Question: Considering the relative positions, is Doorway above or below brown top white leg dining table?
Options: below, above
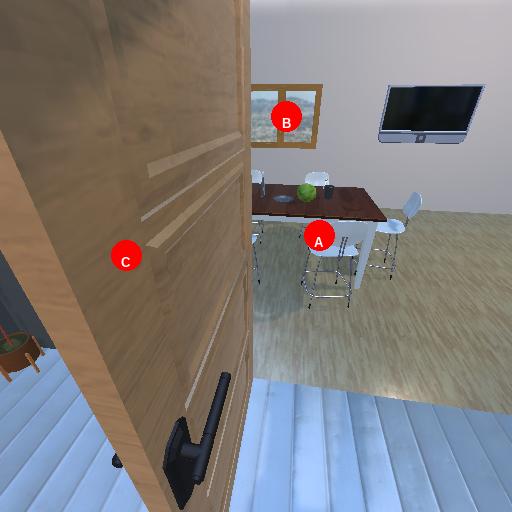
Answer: below